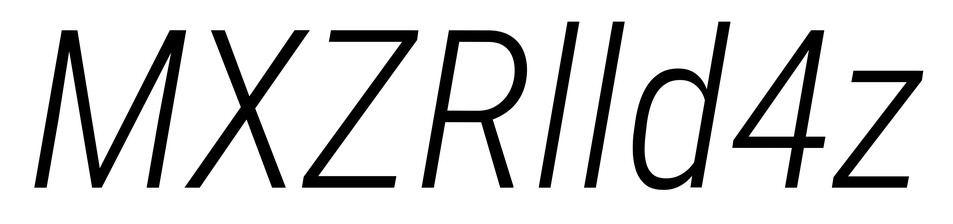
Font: Roboto-Italic_Condensed_Light_Italic